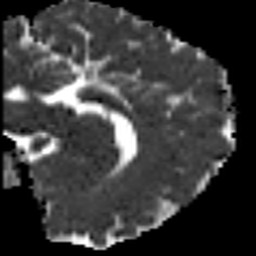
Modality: MD
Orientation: sagittal
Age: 44
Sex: female
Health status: ill
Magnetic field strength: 3 T
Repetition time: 8.4 s
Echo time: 0.0926 s